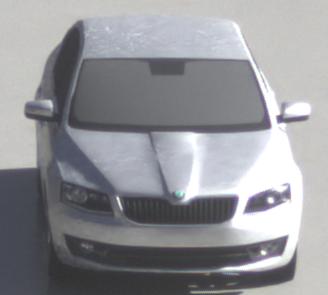
Make: Skoda
Model: Octavia 1.2 TSI
Detailed model: Octavia (III) Limousine
Model produced from: 2013/02
Model produced until: 2015/04
Doors: 5
Color: white
Road condition: wet road
Daytime: morning or afternoon
Contrast: high contrast